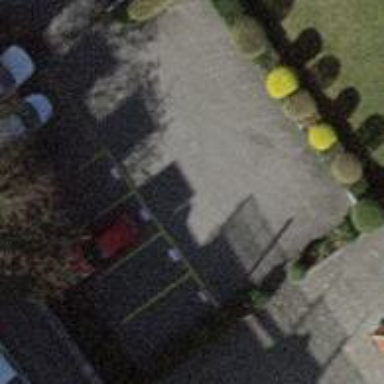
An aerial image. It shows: Car-sharing service available at this location.